Aerial crown-view tile of a tropical tree (Barro Colorado Island, Panama), acquired 20240813:
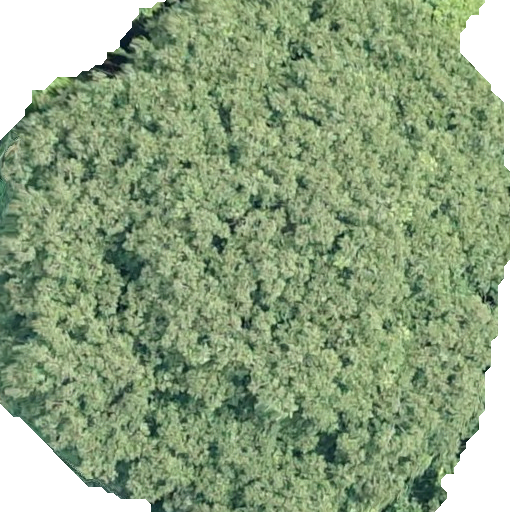
Species: Dipteryx oleifera
GBIF accepted scientific name: Dipteryx oleifera
Crown area: 395.758 m²